Question: I have to create a class called with 2 private fields . And a public constructor that sets Numerator and Denominator to 1 by default. I have included 4 members functions in my my class: Sum, Difference, Product, Division.
Then I am not sure what to do next. Why does book show fraction equivalences? What do I have to do with that? I guess a very important question would be what parameters should my member functions take?
Also what would be a good way to prohibit denominator of 0? Throw exception or force it to be equal to 1?

'''
#include <iostream>
using namespace std;
class Fraction
{
private:
int numerator, denominator;
public:
Fraction()
{
numerator = 1;
denominator = 1;
}
Fraction(int n, int d)
{
numerator = n;
if (d==0)
{
cout << "ERROR: ATTEMPTING TO DIVIDE BY ZERO" << endl;
exit(0); // will terminate the program if division by 0 is attempted
}
else
denominator = d;
}
/*In the following functions I am dividing both numerator and denominator by the gcd function.
GCD function accepts both numerator and denominator values. If we had 2 fractions, 1/2 and 1/4
and we passed it into the Sum, the result would be n=6 and d=8. These are the values that GCD
function will accept, find greatest common divisor and return the integer value of 2. In my case
am diving both numerator and denominator on the same line by the greatest common divisor. Although
it probably would be more efficient to create a local int variable and store GCD value in it, but
for such small program it shouldn't make any difference.*/
Fraction Sum(Fraction otherFraction)
{
int n = numerator*otherFraction.denominator+otherFraction.numerator*denominator;
int d = denominator*otherFraction.denominator;
return Fraction(n/gcd(n,d),d/gcd(n,d));
}
Fraction Difference(Fraction otherFraction)
{
int n = numerator*otherFraction.denominator-otherFraction.numerator*denominator;
int d = denominator*otherFraction.denominator;
return Fraction(n/gcd(n,d),d/gcd(n,d));
}
Fraction Product(Fraction otherFraction)
{
int n = numerator*otherFraction.numerator;
int d = denominator*otherFraction.denominator;
return Fraction(n/gcd(n,d),d/gcd(n,d));
}
Fraction Division(Fraction otherFraction)
{
int n = numerator*otherFraction.denominator;
int d = denominator*otherFraction.numerator;
return Fraction(n/gcd(n,d),d/gcd(n,d));
}
// I got the GCD algorithm from the following source:
// Source C#: http://www.ww.functionx.com/csharp2/examples/gcd.htm
int gcd(int n, int d)
{
int remainder;
while (d != 0)
{
remainder = n % d;
n = d;
d = remainder;
}
return n;
}
void show() // Display method
{
if (denominator == 1) // e.g. fraction 2/1 will display simply as 2
cout << numerator << endl;
else
cout << numerator << "/" << denominator << endl;
}
};
int main()
{
Fraction a(1,2);
Fraction b(1,4);
Fraction c;
c = a.Sum(b); // Result: 3/4
c.show();
c = a.Difference(b); // Result: 1/4
c.show();
c = a.Product(b); // Result: 1/8
c.show();
c = a.Division(b); // Result: 2
c.show();
return 0;
}
'''
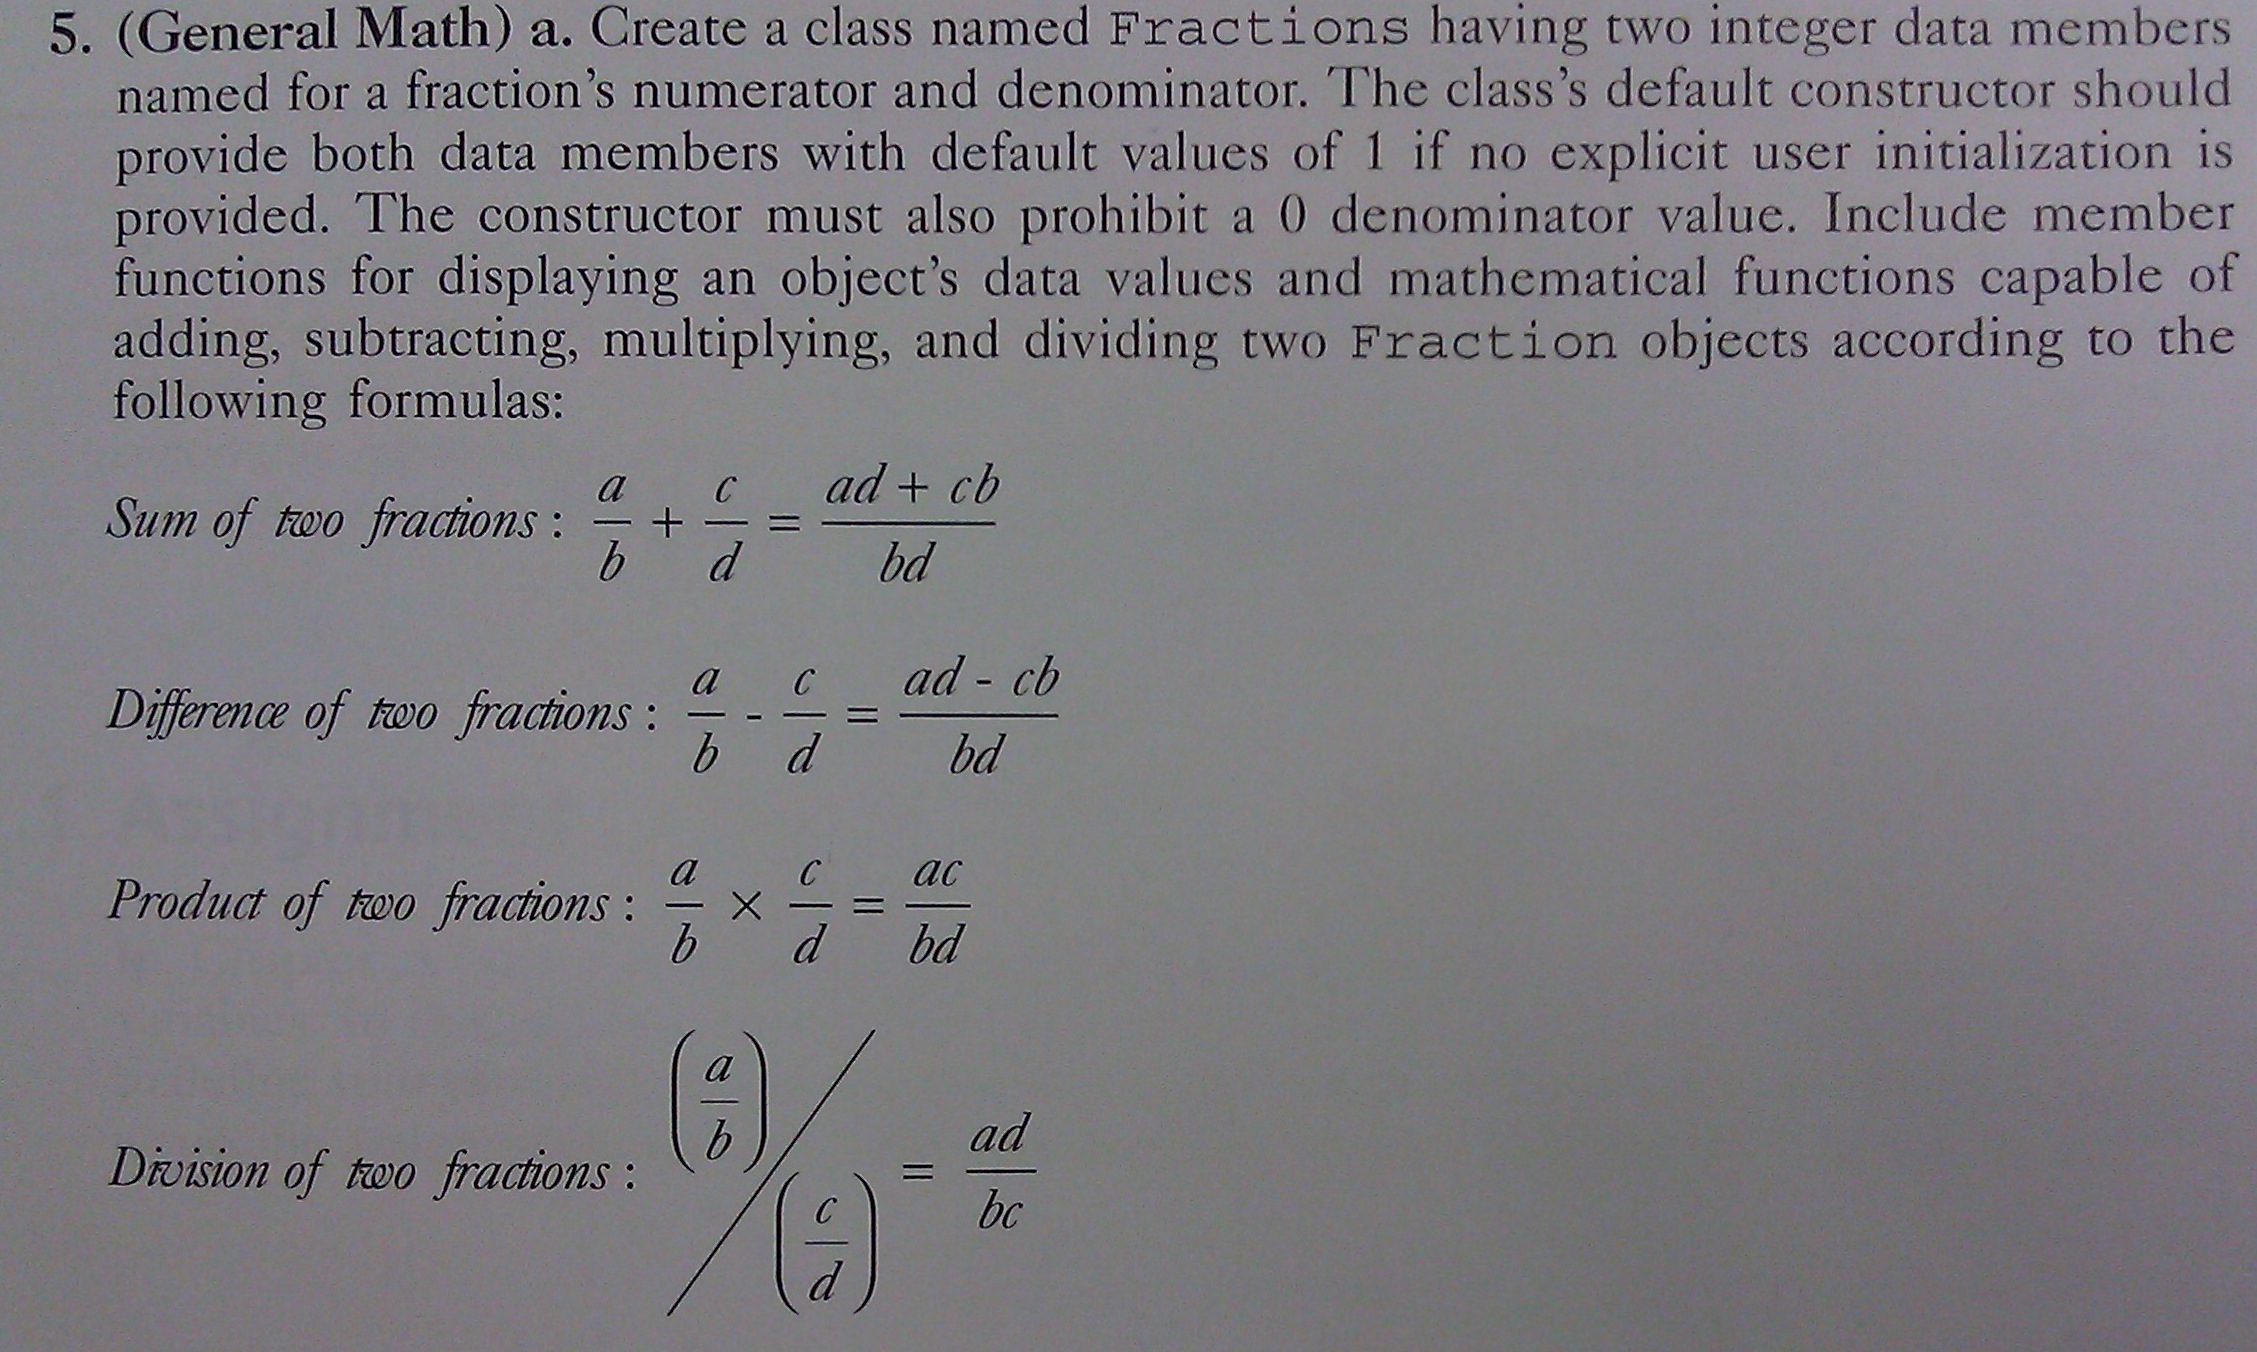
Answer: You may want to start with just the first part, create the class with two constructors, one if they give the two numbers, and one that defaults to '1'.
Then, write the four functions, the assignment is nice enough to give you the equations.
If a denominator is ever equal to zero then I would throw an exception, as that is something the user may be able to fix. If you can show what led to it being zero, for example, if they divide (1/2)/(0/4) then your denominator is zero, which should be an error condition.
One issue you will want to look at is if this will be immutable, so, if I have (1/2) and (2/3) and I do an operation, it should return a new number, not modify either of the two that I passed in. In that case your check is always in the constructor for a zero, but you should explain which operation led to this error.